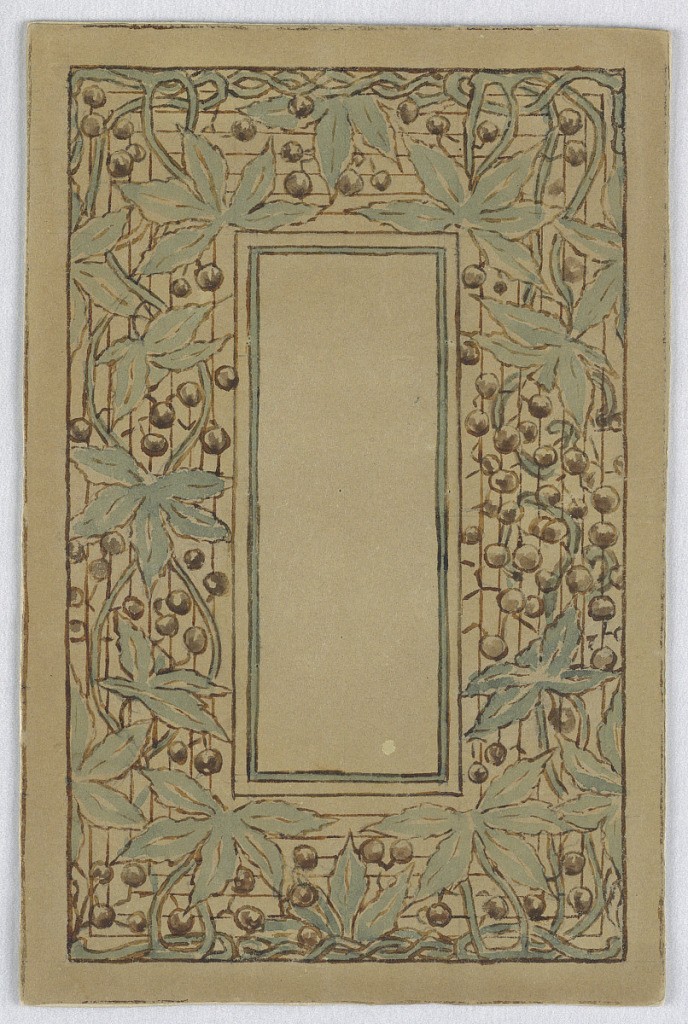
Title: Design for a Book Cover
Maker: Alice Cordelia Morse, American, 1863–1961
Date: ca. 1893–1903
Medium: Brush and gouache on paper
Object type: Drawing
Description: On tan ground, vertical empty box at center; surrounded by frame of green leaves and purple-black berries.